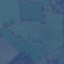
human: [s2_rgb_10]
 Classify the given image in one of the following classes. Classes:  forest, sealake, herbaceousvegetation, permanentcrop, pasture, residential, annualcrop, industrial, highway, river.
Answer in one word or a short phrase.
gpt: Pasture